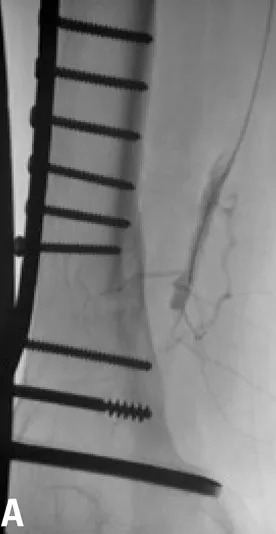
Digital subtraction angiography. (A) Popliteal artery occlusion.
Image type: radiology (x_ray)